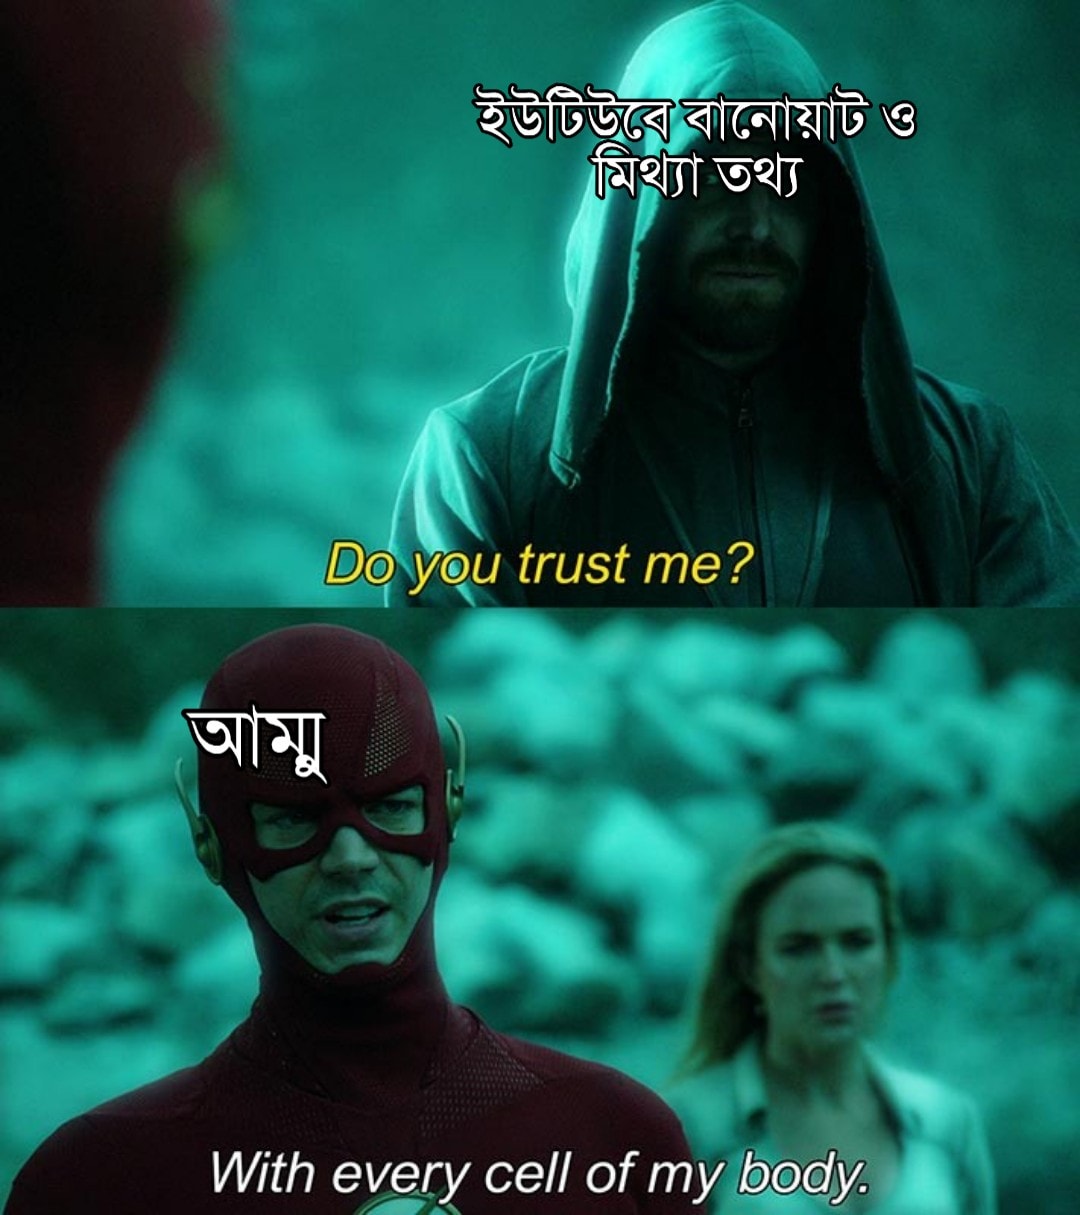
Caption: ইউটিউবে বানোয়াট ও মিথ্যা তথ্য  Do you trust me ?        আম্মু    With every cell of my body.
Label: non-hate